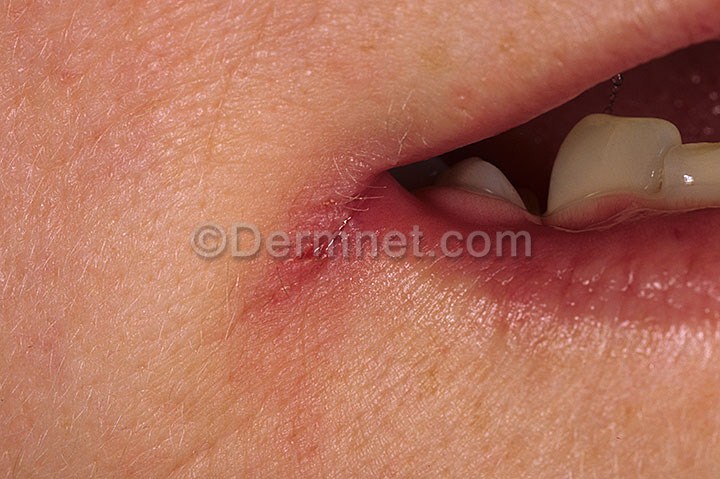
Disease: Tinea Ringworm Candidiasis and other Fungal Infections